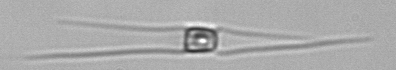
Label: Chaetoceros_danicus